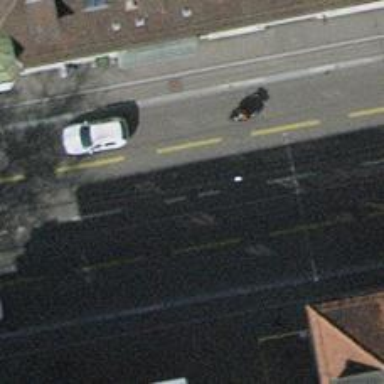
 accompanied by sidewalks on both sides. There is tram track embedded in the cycle track."